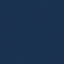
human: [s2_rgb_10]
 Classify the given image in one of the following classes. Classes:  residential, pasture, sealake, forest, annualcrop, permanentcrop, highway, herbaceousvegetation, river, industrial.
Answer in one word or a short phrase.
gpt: SeaLake